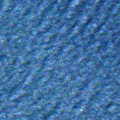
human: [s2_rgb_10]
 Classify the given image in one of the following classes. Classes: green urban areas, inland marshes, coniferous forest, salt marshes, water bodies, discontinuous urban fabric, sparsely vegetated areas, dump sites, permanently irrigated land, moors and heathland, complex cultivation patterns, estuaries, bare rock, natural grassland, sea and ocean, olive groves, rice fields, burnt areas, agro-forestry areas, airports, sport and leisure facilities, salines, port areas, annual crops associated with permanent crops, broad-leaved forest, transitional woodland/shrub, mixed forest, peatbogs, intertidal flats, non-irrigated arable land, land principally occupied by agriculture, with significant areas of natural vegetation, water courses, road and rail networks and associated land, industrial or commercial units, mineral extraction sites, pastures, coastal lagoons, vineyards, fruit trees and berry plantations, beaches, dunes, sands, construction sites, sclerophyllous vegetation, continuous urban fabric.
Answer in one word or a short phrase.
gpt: sea and ocean